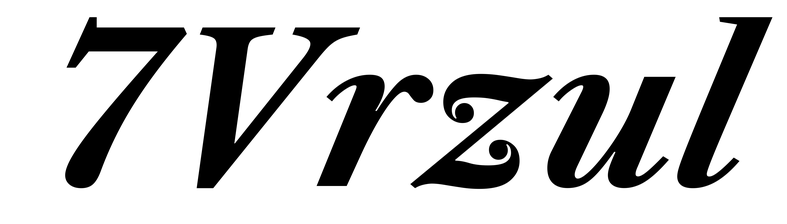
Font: LibreCaslonText-Italic_Bold_Italic